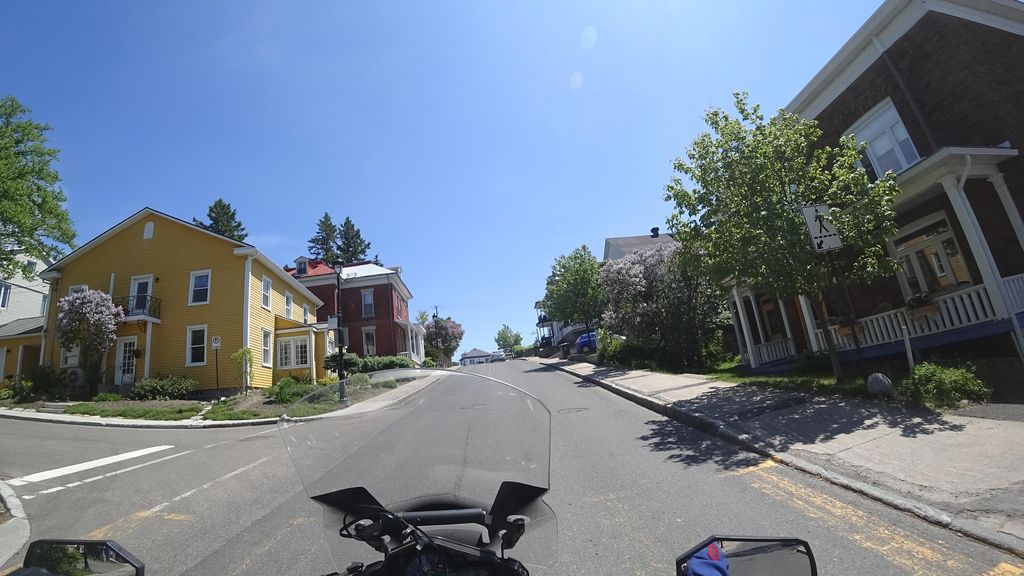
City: quebec_city